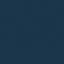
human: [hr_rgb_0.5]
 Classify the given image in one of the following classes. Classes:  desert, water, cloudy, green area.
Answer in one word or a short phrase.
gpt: water